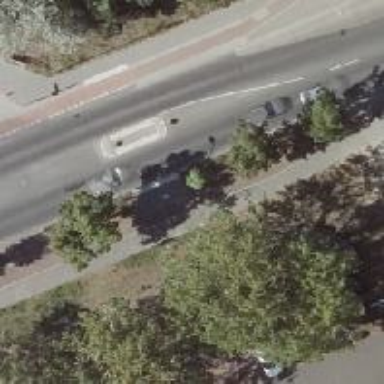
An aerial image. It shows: Unmarked crossing with pedestrian island.